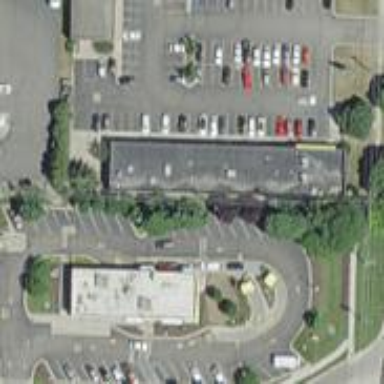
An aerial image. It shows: Retail area.